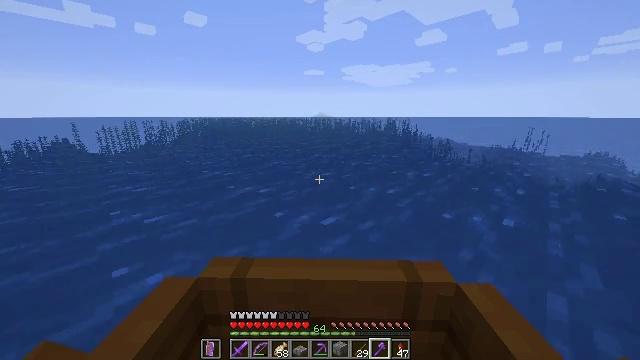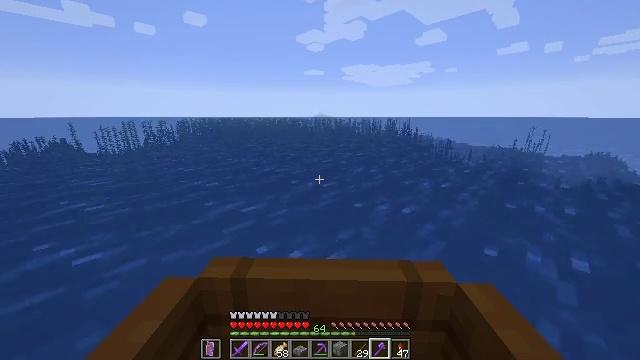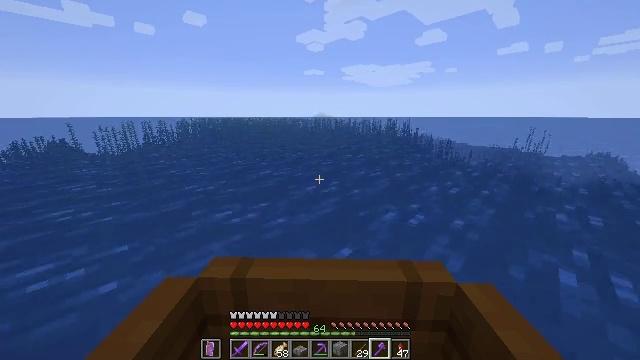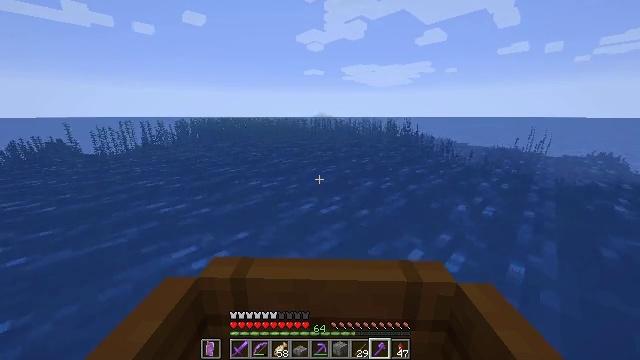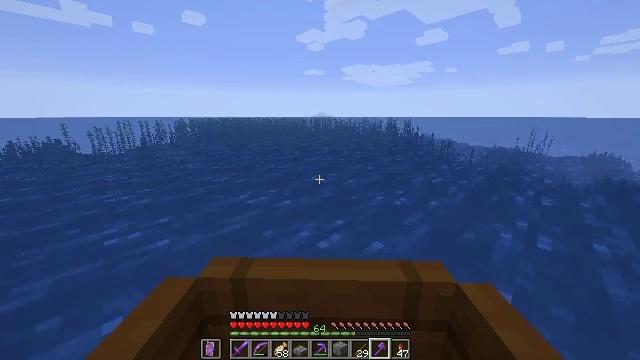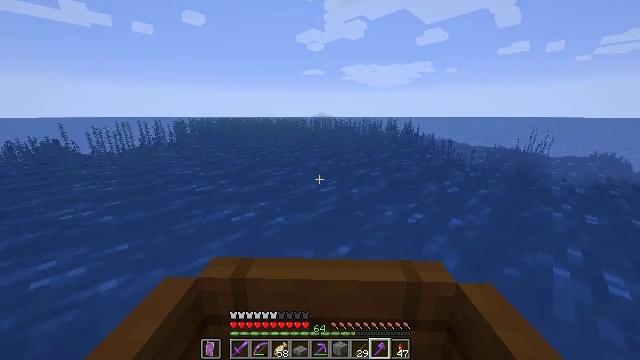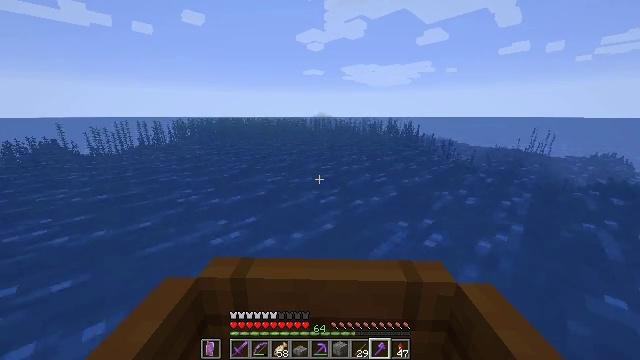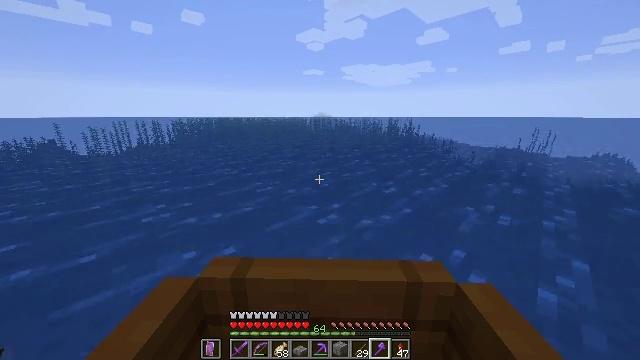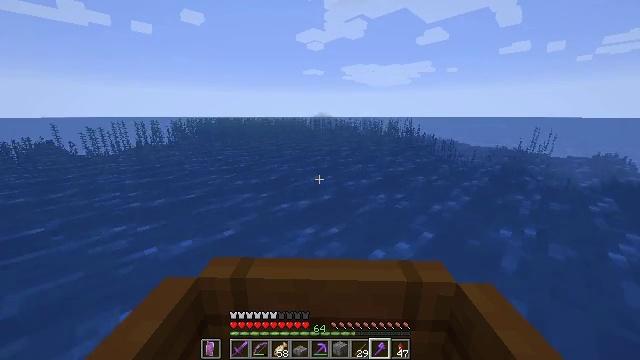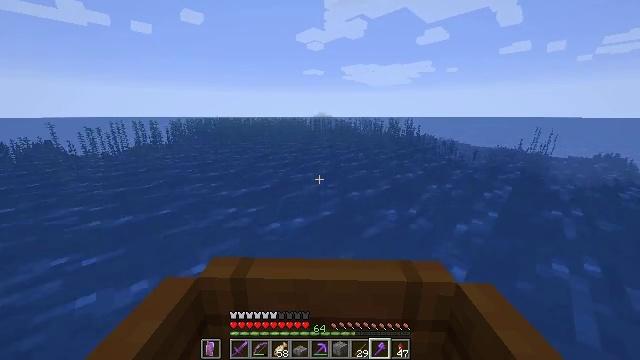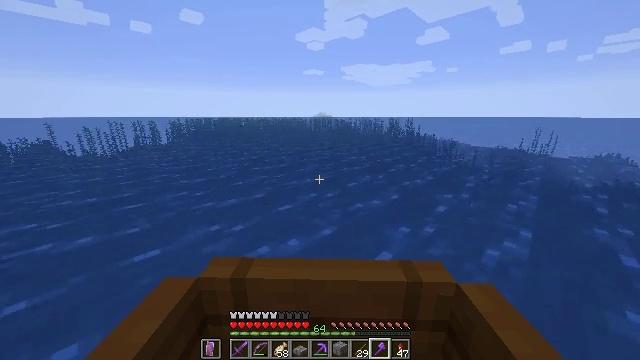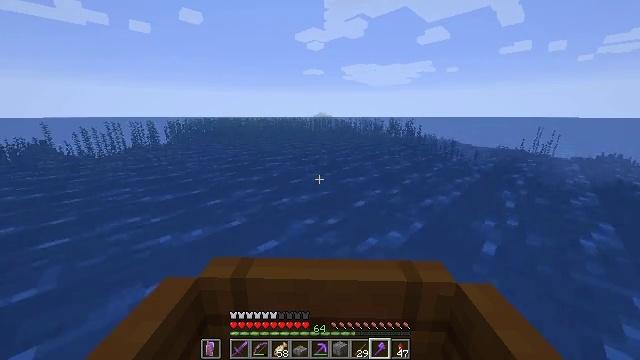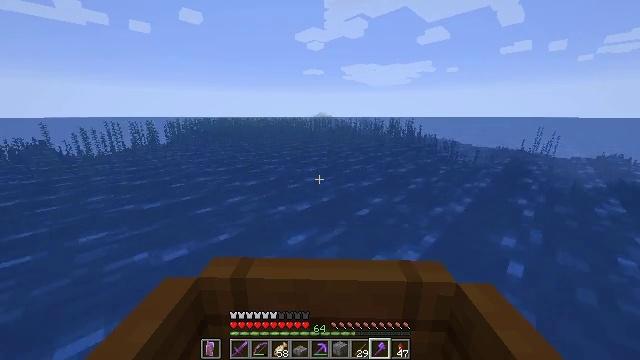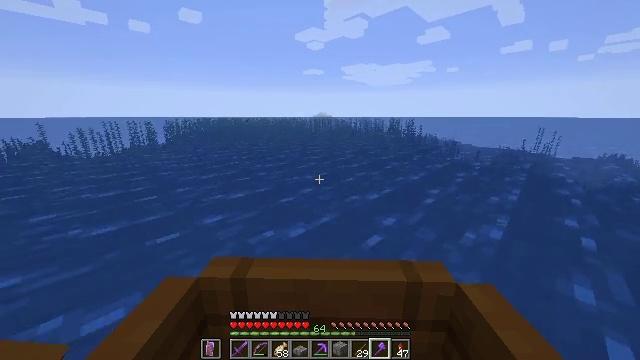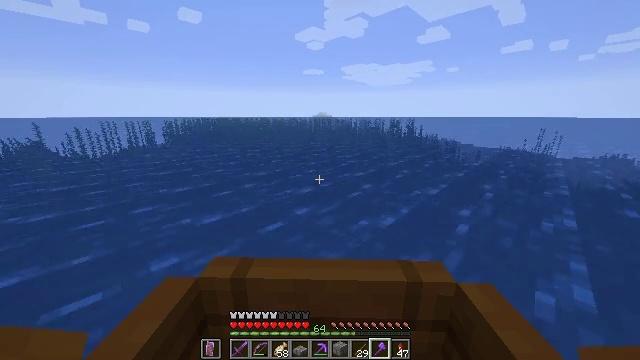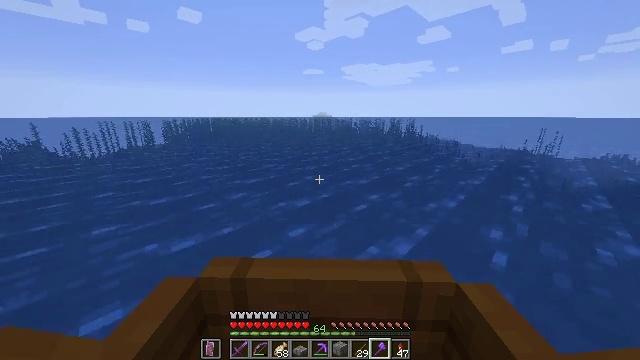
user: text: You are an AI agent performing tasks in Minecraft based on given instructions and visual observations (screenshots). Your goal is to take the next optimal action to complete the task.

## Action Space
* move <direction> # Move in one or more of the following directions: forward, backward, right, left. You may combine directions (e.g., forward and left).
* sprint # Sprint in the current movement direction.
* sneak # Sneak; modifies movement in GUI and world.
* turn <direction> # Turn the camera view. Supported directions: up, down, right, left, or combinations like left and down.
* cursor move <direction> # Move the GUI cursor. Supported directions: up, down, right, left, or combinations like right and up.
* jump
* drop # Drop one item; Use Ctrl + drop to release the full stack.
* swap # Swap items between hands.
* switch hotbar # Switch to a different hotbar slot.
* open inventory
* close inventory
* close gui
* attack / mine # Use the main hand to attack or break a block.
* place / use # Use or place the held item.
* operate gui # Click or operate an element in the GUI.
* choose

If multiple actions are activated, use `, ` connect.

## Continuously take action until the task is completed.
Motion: motion action
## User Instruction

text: Left click on the blast furnace to break it.
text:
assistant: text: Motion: move forward, sprint
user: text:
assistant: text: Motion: move forward, sprint
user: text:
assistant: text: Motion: move forward, sprint
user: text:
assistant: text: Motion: move forward, sprint
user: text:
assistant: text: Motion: move forward, sprint
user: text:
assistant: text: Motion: move forward, sprint
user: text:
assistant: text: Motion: move forward, sprint
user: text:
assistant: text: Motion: move forward, sprint
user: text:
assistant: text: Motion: move forward, sprint
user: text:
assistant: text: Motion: move forward, sprint
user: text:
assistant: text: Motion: move forward, sprint
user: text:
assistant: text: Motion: move forward, sprint
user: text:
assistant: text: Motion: move forward, sprint
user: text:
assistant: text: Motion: move forward, sprint
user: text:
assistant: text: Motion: move forward, sprint
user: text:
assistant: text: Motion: move forward, sprint
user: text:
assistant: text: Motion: move forward, sprint
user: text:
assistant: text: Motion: move forward, sprint
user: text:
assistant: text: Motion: move forward, sprint
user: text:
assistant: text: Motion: move forward, sprint
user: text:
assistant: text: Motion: move forward, sprint
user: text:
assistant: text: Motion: move forward, sprint
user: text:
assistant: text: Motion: move forward, sprint
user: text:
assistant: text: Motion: move forward, sprint
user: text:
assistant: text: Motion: move forward, sprint
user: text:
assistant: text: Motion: move forward, sprint
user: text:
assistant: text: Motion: move forward, sprint
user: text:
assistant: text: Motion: move forward, sprint
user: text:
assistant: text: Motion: move forward, sprint
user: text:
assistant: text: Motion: move forward, sprint